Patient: sex M, age 68
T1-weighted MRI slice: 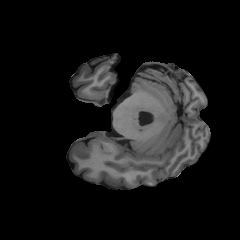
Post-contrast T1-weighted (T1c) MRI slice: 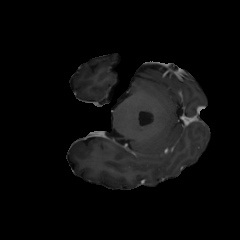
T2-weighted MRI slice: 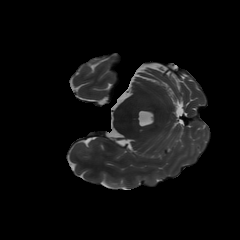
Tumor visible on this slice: no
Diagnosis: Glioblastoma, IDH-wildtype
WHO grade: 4